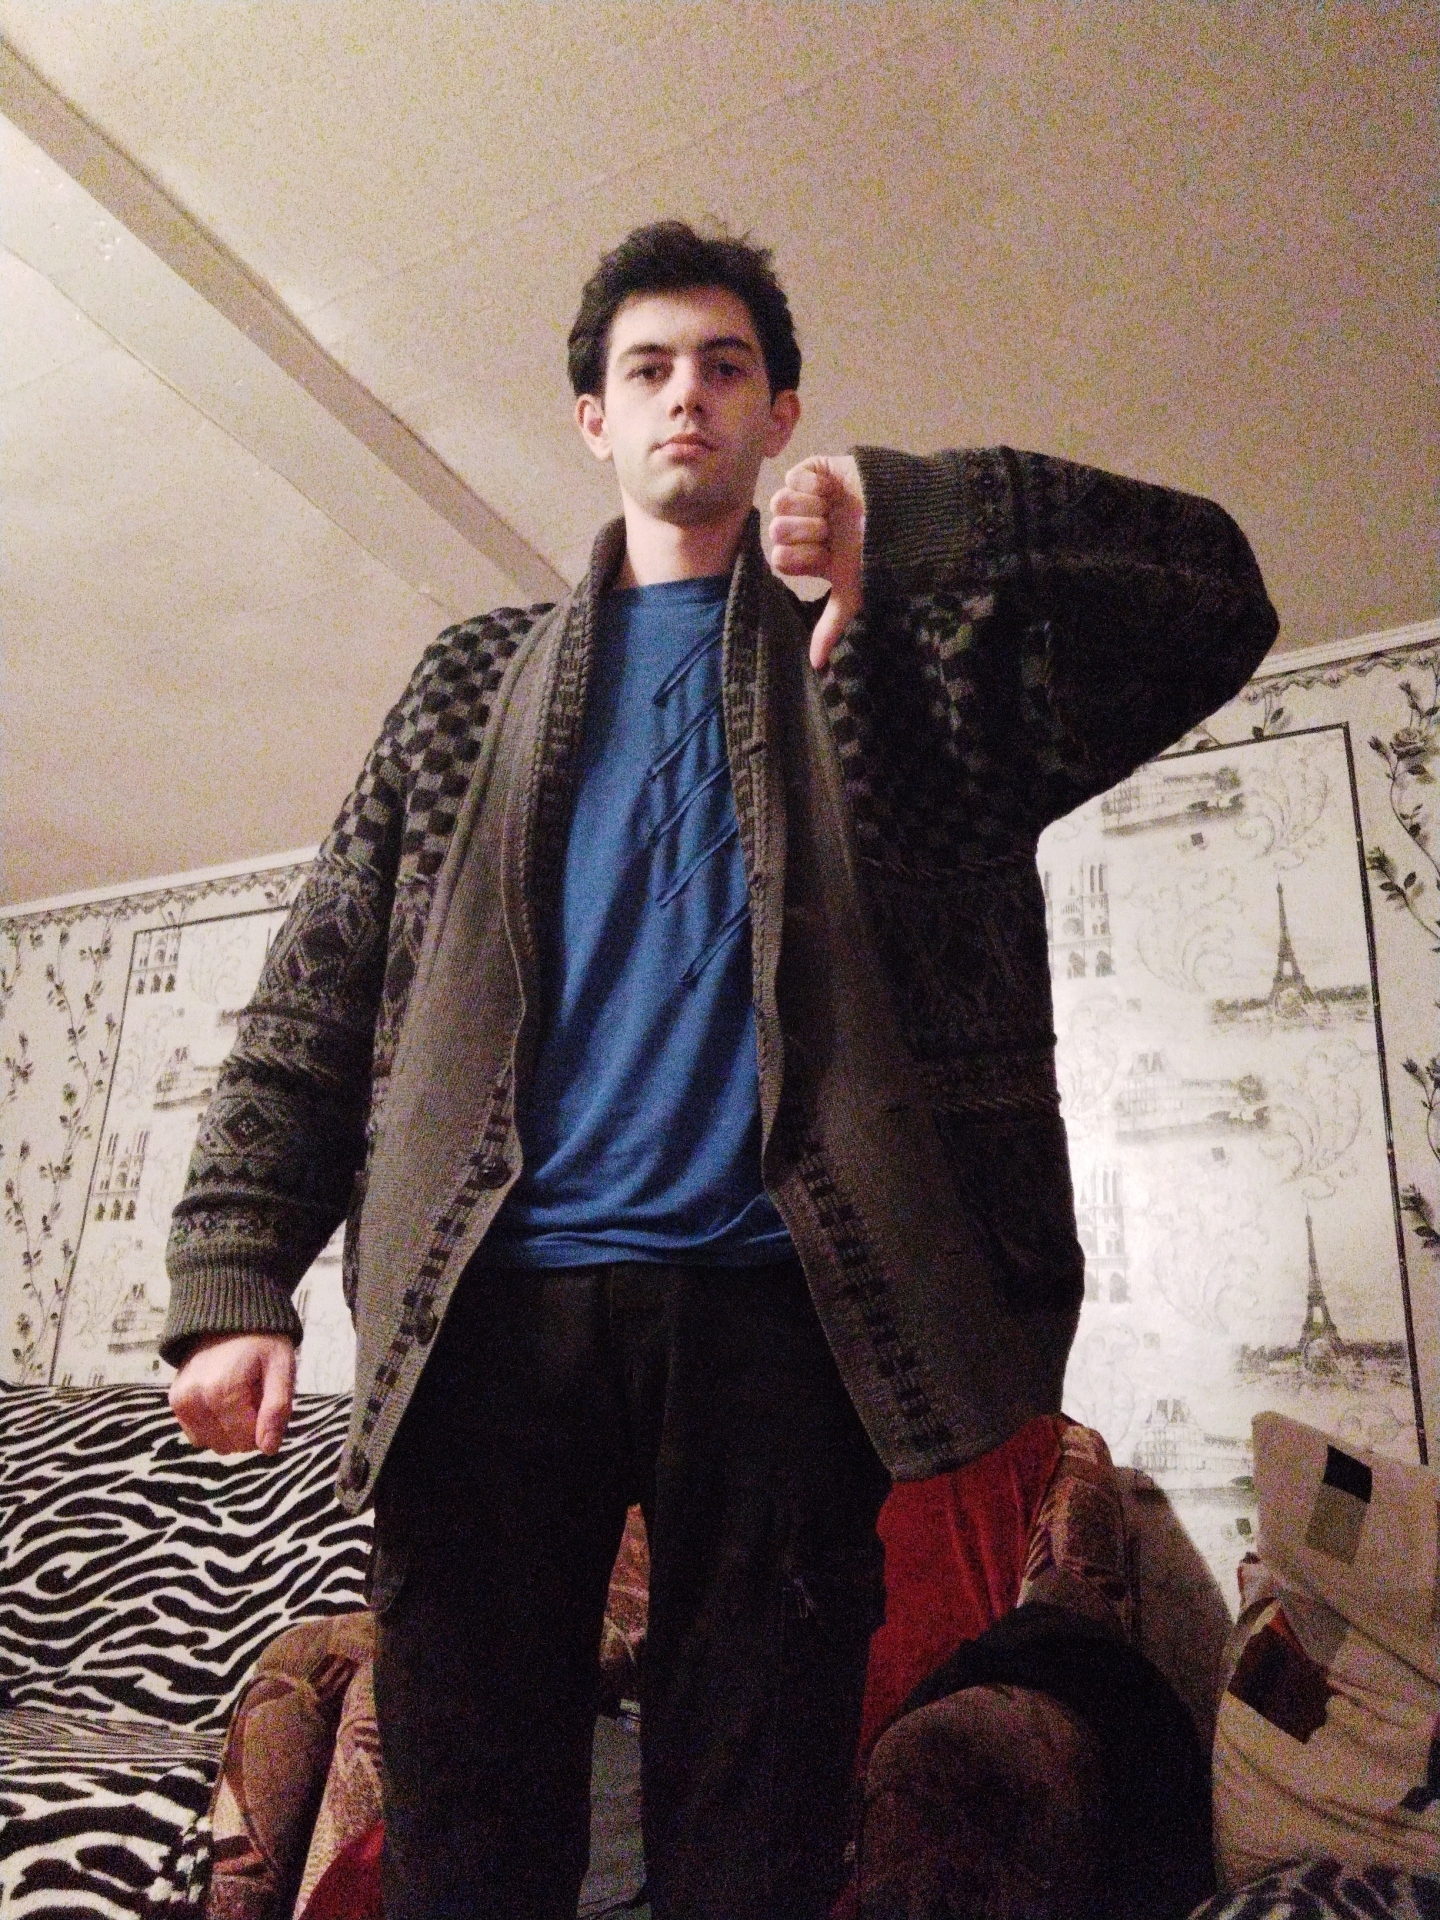
Label: noise